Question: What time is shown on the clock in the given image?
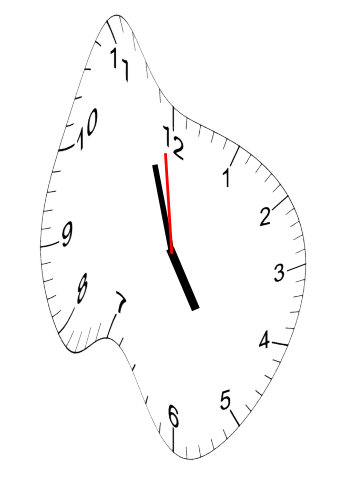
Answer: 04:56:59